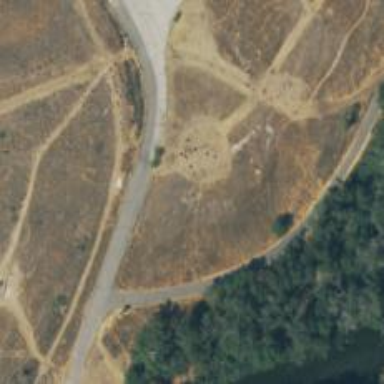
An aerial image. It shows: Disc golf hole.